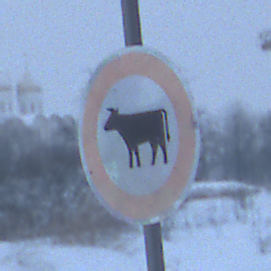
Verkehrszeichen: VerbotViehtrieb
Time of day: Midday
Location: Outdoor (Nature)
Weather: Overcast
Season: Winter
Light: Natural